Interaction volume radius: 5 \u00c5
Interaction volume height: 45 \u00c5
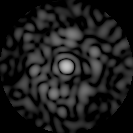
Disorder parameter: 0.8586